Question:
I'm writing a query to get fname from user_name_n column in following query I'm using pathindex to find space as ''% %'' passing that pathindex return value to left
and it works fine but I've records with ',' also how can i write a query
that will also take care of ','.
and some records like 'Bellian' doesn't have 'space or ,' but still i want them in fname
but it's not working with following query.
'''
SELECT top 100 user_name_n,left(user_name_n,(patindex('% %',user_name_n)))
from SFCHA10_04_02_2012;
'''
can anyone tell me how can i achieve the desired results.
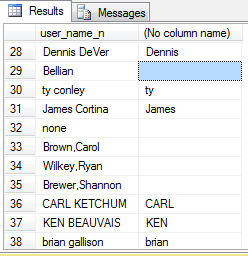
Answer: '''
Select user_name_n,
left(user_name_n,patindex('%[, ]%',user_name_n + ' ')-1)
From SFCHA10_04_02_2012;
'''
Note that you can use '%[, ]%' to search for a space or a comma. Also note that I added a + ' ' to the second parameter. This causes there to be a match even when the data does not contain a space.